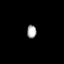
Tissue: prostate
Cell type: Endothelial cells
Senescence score: 0.7134
Nuclear area (px): 121
Mean DAPI intensity: 168.256